Question: I am trying to write an SQL statement as string literal with two variables as follows-
'''
String str="abc"; int val=123;
String sql=@"SELECT Column1, Column2
FROM Table
WHERE Column1= '"" + str + ""' AND Column2 > "" + val + ""
ORDER BY Column1";
'''
But those variables are not treated as variables. Any help?
UPDATE:
Added screenshot with order by clause. There are red curly underlines.

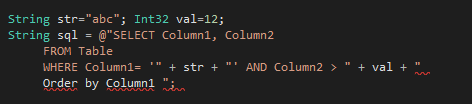
Answer: Personally I would rewrite the query to use parameterized queries. You will likely have better performance under load and you prevent SQL Injection if the string you are entering comes from user enterable values.
'''
String sql=@"SELECT Column1, Column2
FROM Table
WHERE Column1 = @str AND Column2 > @val
ORDER BY Column1";
using(var connection = new SqlConnection(_connectionString)
using(var command = new SqlCommand(sql, connection)
{
connection.Open();
command.Parameters.Add("@str", SqlDbType.NVarChar, Column1MaxTextLength).Value = str;
command.Parameters.Add("@val", SqlDbType.Int).Value = val;
using(var reader = command.ExecuteReader())
{
//...
}
}
'''
EDIT: To address your screenshot, you need another @ symbol before the last set of quotes.
'''
String sql=@"SELECT Column1, Column2
FROM Table
WHERE Column1= '" + str + "' AND Column2 > " + val + @"
ORDER BY Column1"; // ^-- You are missing this guy
'''
But I still think you should re-write to use parametrized queries.